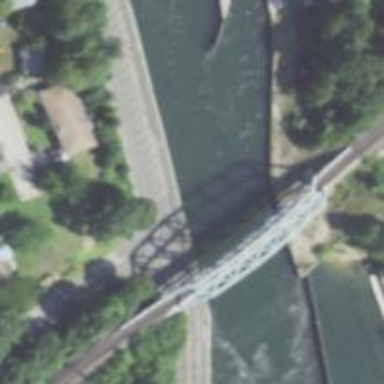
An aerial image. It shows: Man-made bridge.